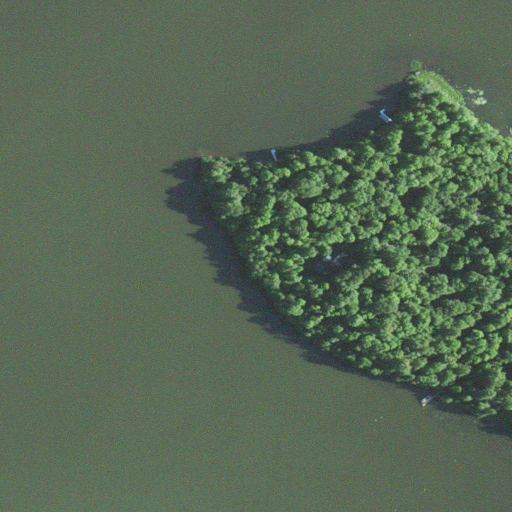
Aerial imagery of cape in Michigan named Desolation Point containing open water, deciduous forest, mixed forest, and grassland